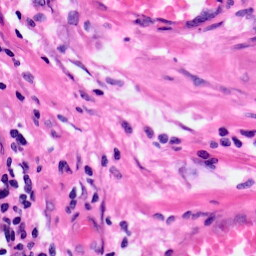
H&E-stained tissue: Pancreatic